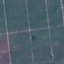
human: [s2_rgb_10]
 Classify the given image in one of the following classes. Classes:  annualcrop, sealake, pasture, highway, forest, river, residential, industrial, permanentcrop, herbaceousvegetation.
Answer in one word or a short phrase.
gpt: PermanentCrop